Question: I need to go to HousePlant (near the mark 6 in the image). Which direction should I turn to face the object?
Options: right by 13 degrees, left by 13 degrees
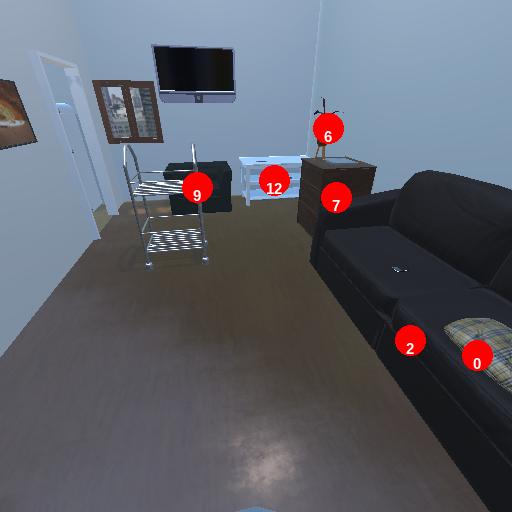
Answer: right by 13 degrees